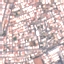
Land use / land cover class: Residential